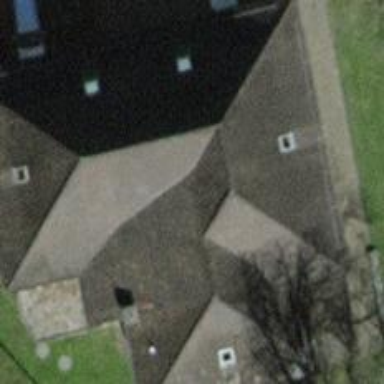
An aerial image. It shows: Scout hut building.